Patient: sex F, age 56
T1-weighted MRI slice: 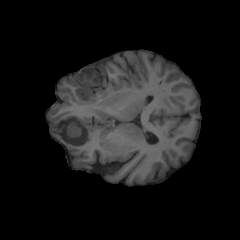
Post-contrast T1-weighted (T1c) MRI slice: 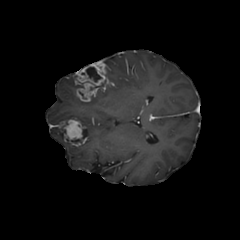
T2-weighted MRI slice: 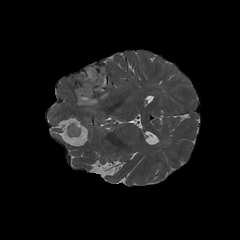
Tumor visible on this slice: yes
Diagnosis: Glioblastoma, IDH-wildtype
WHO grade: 4